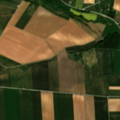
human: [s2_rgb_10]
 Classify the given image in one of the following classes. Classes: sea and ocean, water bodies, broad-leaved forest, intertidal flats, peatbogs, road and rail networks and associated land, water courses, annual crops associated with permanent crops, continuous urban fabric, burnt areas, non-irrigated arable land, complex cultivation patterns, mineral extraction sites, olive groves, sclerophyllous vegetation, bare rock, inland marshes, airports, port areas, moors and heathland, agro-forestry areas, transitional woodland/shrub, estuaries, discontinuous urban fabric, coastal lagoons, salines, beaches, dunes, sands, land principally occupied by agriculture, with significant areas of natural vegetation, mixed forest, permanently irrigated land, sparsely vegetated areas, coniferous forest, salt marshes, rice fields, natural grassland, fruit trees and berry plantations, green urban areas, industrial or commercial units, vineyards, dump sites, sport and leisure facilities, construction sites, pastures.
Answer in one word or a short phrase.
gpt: non-irrigated arable land, land principally occupied by agriculture, with significant areas of natural vegetation